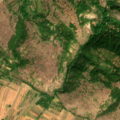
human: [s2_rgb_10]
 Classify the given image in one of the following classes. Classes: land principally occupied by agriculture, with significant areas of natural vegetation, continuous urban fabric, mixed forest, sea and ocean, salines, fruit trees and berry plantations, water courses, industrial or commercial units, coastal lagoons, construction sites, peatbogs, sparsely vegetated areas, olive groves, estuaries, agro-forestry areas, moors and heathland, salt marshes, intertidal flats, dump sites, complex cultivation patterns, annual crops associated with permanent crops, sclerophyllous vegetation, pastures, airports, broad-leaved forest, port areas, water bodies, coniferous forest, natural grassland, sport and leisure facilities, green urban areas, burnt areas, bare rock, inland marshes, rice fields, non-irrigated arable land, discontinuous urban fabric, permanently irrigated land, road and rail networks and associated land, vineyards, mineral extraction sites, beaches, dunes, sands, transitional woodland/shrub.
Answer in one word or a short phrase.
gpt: non-irrigated arable land, land principally occupied by agriculture, with significant areas of natural vegetation, natural grassland, transitional woodland/shrub